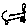
Label: cat